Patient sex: M
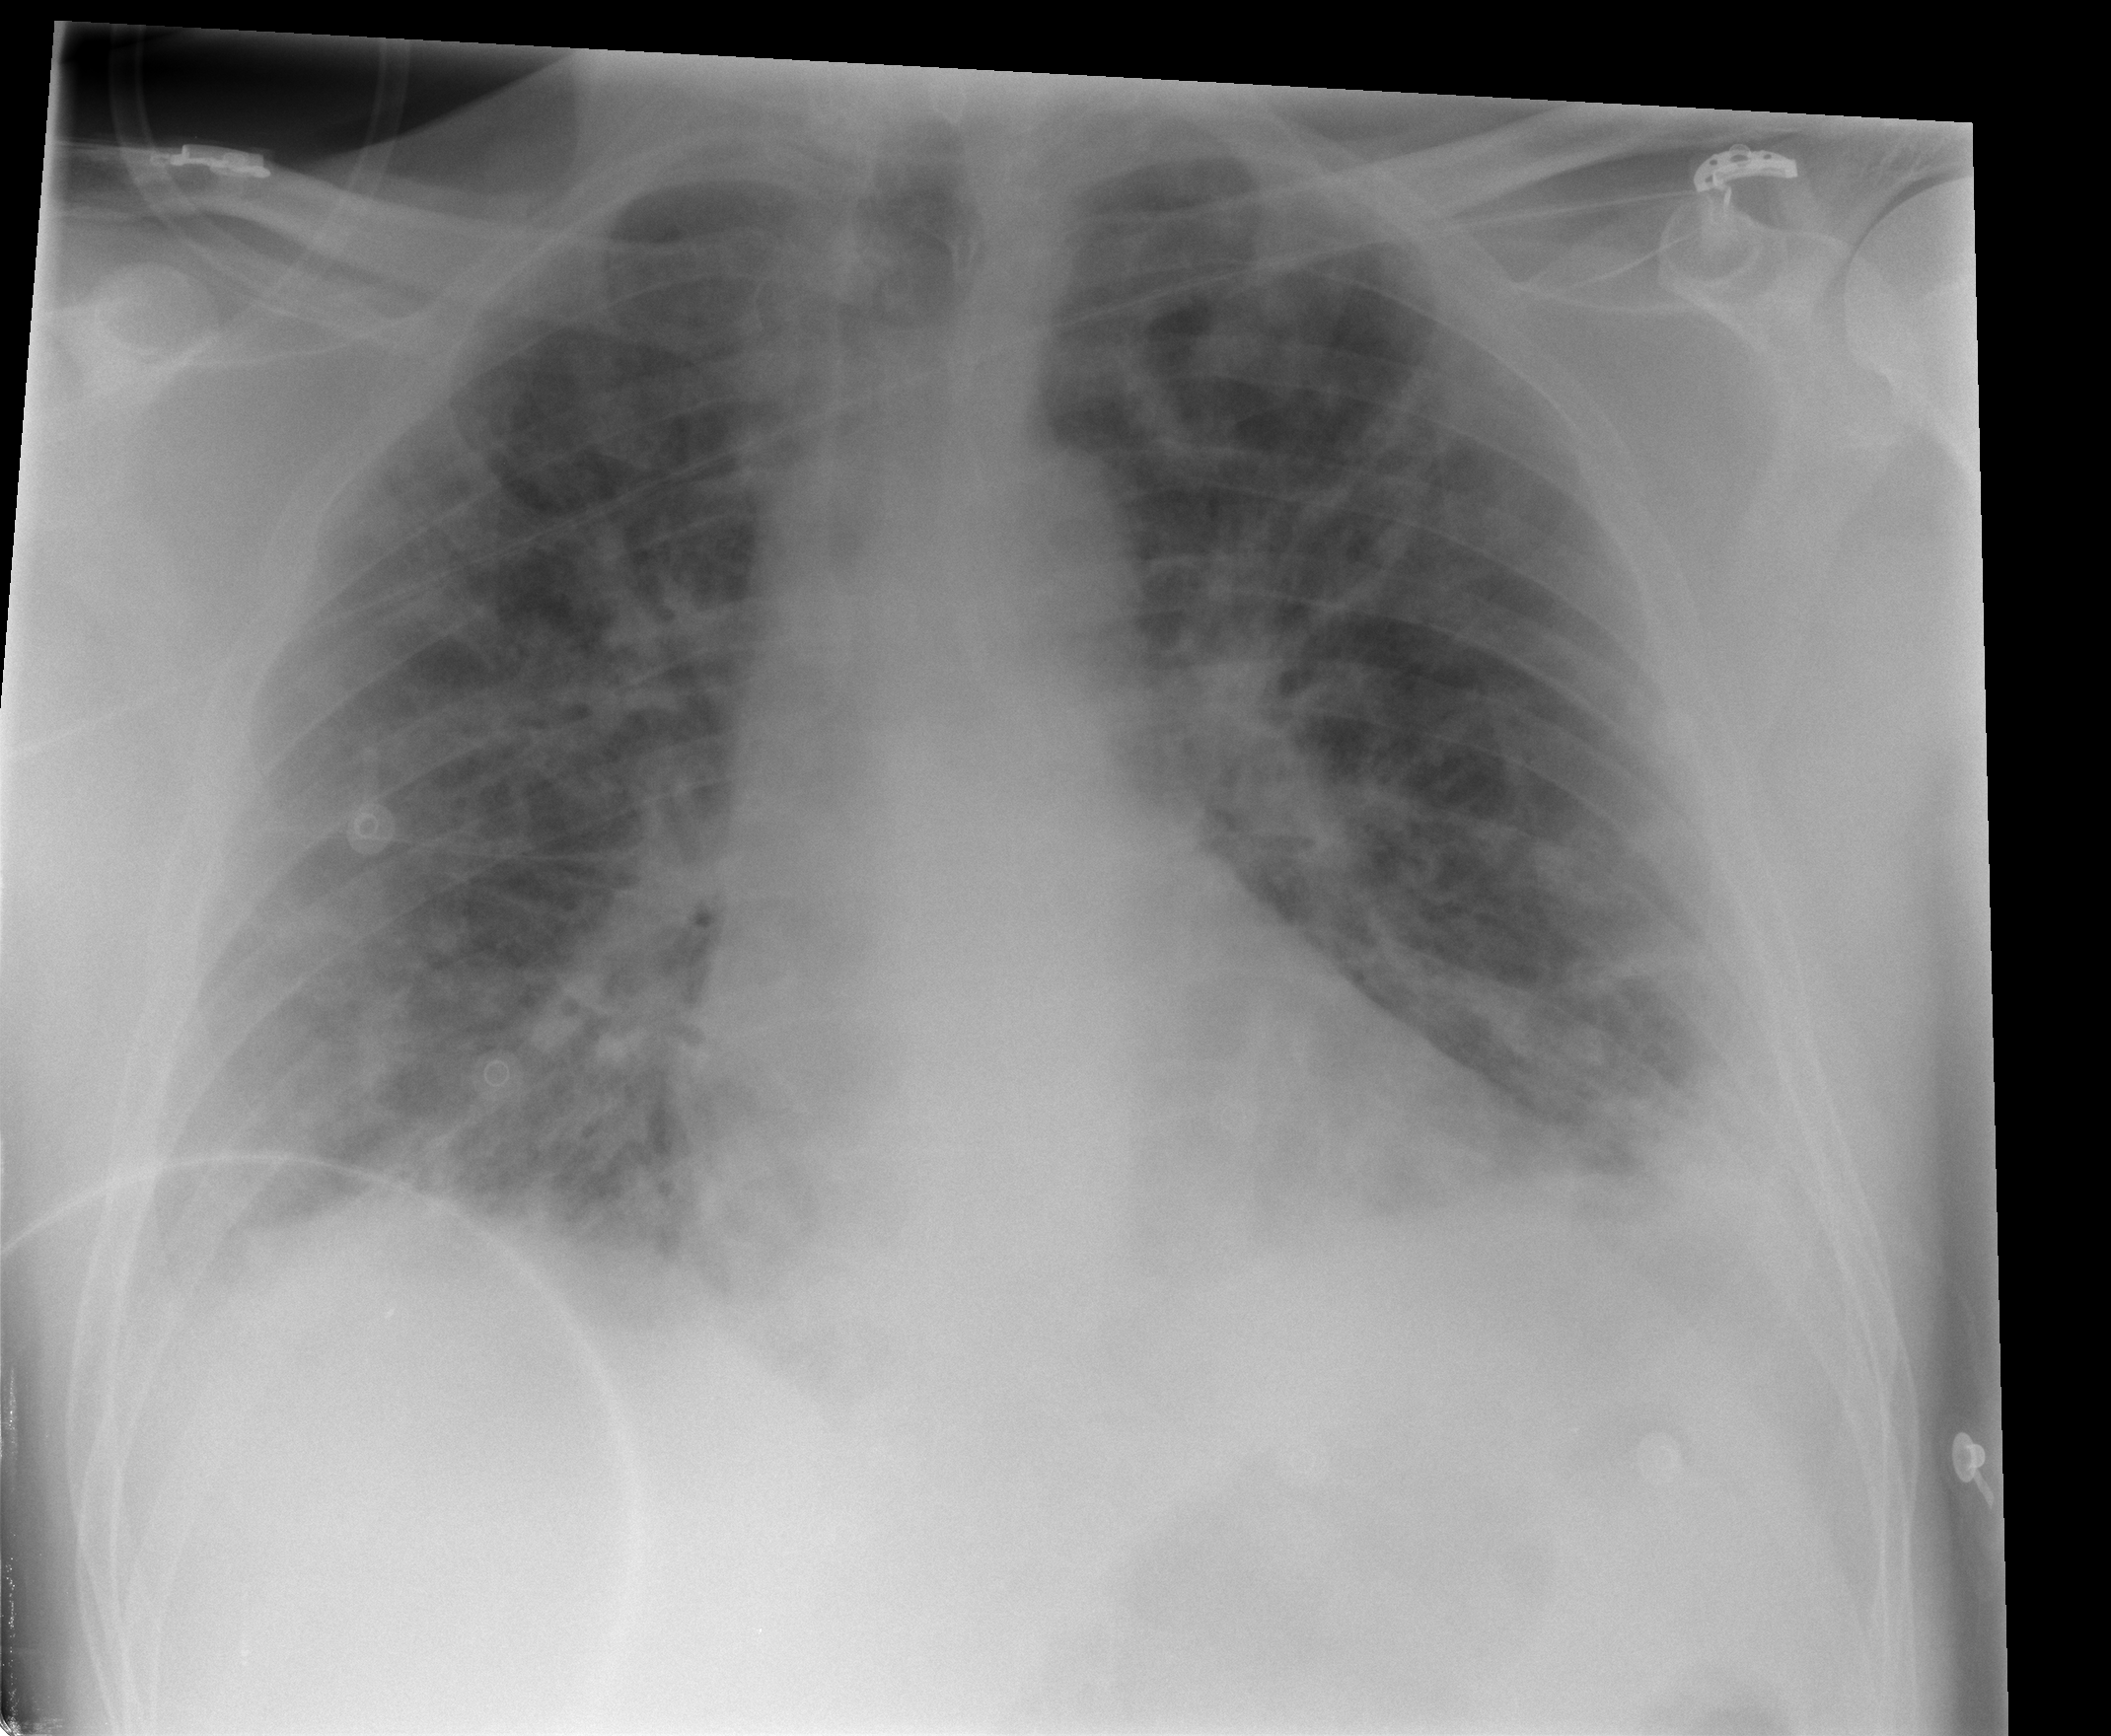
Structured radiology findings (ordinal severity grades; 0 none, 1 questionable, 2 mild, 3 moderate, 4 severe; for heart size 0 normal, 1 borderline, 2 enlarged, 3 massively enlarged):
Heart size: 1
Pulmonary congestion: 3
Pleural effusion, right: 2
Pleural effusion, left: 2
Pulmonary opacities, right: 2
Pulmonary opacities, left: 2
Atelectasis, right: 2
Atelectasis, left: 2